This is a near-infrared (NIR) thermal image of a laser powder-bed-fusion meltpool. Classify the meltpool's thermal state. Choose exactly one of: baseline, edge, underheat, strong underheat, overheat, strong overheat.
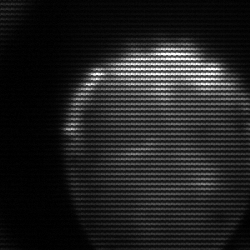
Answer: edge